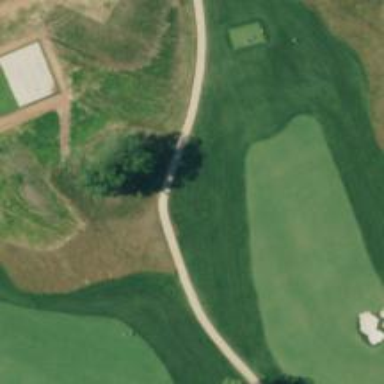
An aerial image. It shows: Service road designated as golf cart path.